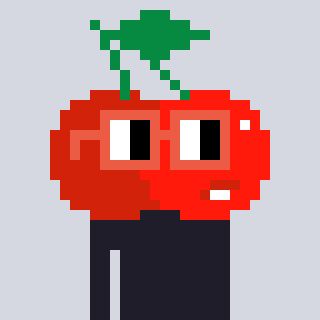
a pixel art character with square orange glasses, a cherry-shaped head and a grayscale-colored body on a cool background